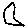
Label: moon